Interaction volume radius: 5 \u00c5
Interaction volume height: 25 \u00c5
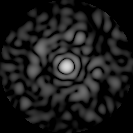
Disorder parameter: 0.8236